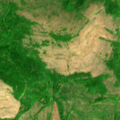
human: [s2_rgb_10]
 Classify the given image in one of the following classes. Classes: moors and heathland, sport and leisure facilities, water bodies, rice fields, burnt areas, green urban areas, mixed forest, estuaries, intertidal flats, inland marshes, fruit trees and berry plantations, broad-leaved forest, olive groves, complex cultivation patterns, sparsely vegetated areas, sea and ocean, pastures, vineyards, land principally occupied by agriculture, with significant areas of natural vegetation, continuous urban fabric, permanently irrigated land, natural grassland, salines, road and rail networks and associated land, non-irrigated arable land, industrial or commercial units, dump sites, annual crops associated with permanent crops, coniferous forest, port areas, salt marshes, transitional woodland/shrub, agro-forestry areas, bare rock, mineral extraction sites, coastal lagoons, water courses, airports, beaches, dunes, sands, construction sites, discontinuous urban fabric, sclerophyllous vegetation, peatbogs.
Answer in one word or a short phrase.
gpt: complex cultivation patterns, land principally occupied by agriculture, with significant areas of natural vegetation, broad-leaved forest, natural grassland, transitional woodland/shrub